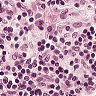
Metastatic tissue present: no